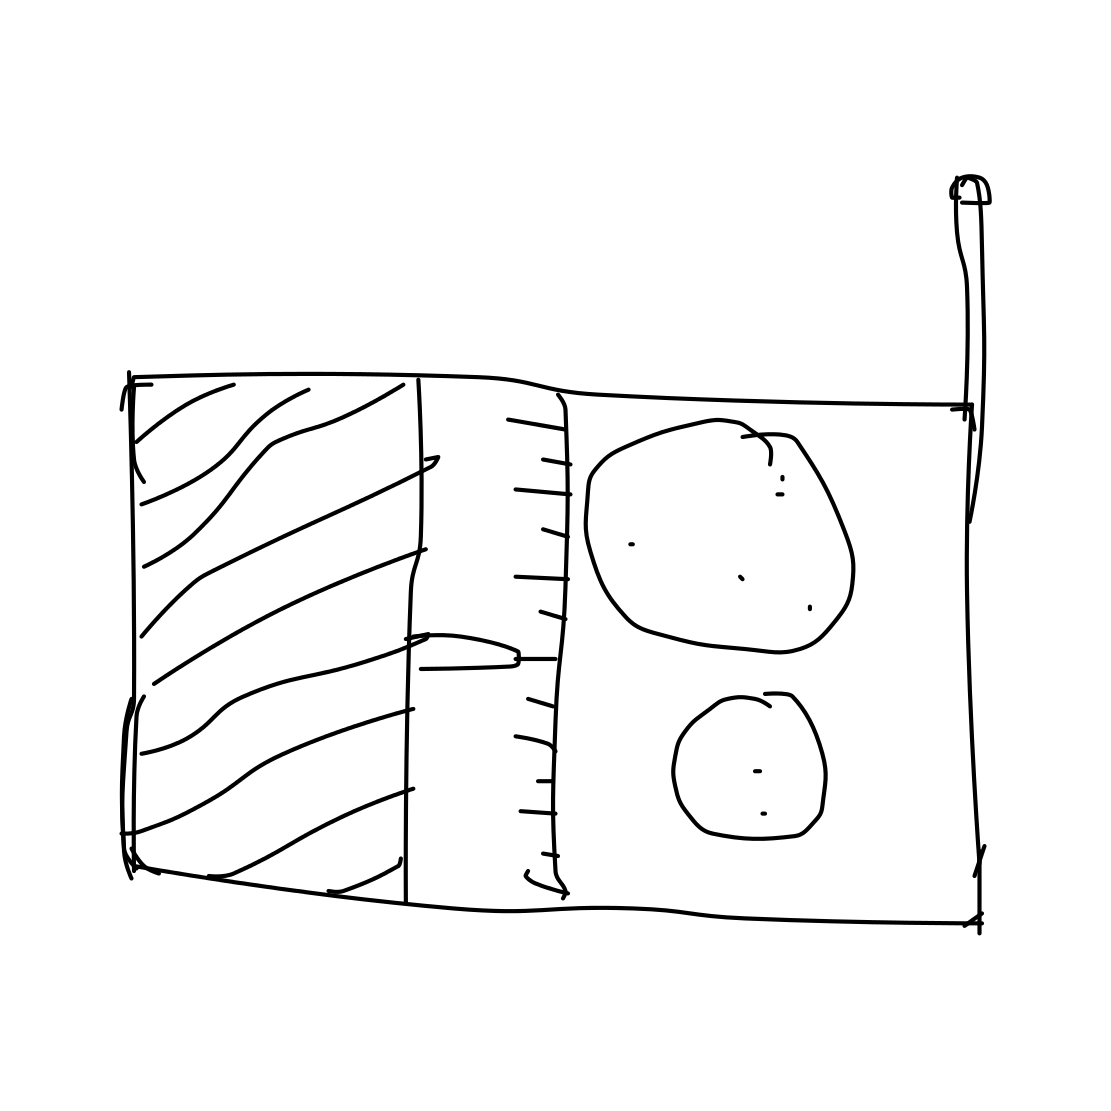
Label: radio